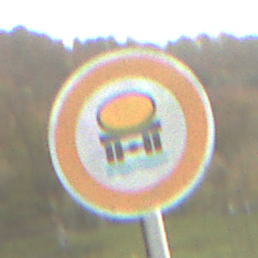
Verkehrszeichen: VerbotFahrzeugeWassergefaehrdenderLadung
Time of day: SunriseSunset
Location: Outdoor (Nature)
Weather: PartlyCloudy
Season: NotSpecified
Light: Natural